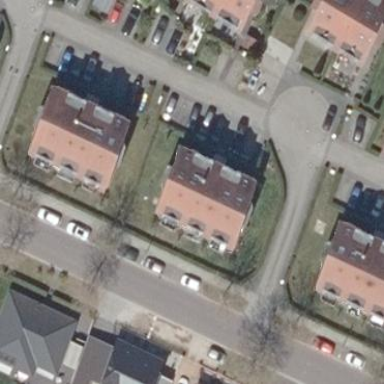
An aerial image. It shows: Gabled building with roof made of roof tiles.